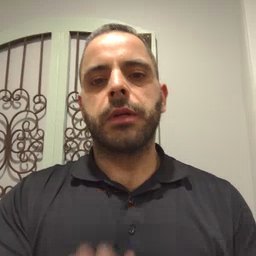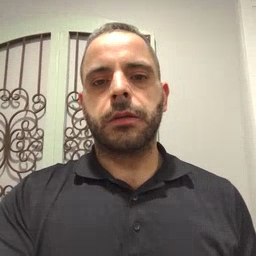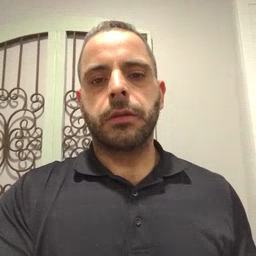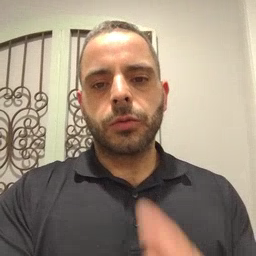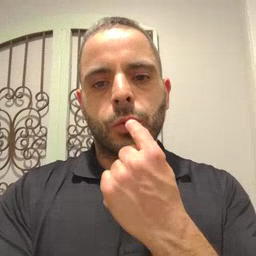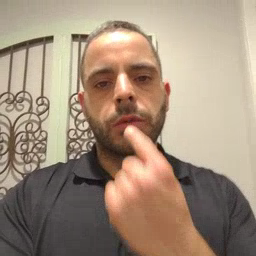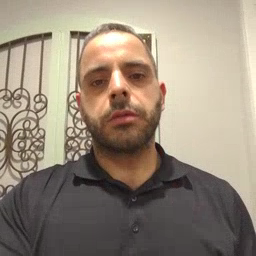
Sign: tooth